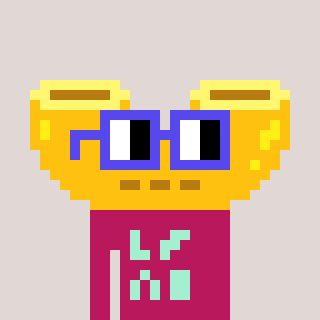
a pixel art character with square blue glasses, a macaroni-shaped head and a darkpink-colored body on a warm background